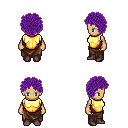
a pixel art fantasy rpg character, female body template, human, tanned skin, gold chest armor, robe skirt, purple curly afro hairstyle, maroon shoes, four views (front, back, left, right), 2x2 character sprite sheet, small pixel art, hard edges, no anti-aliasing